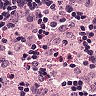
Metastatic tissue present: no